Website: bh-photo
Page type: cart
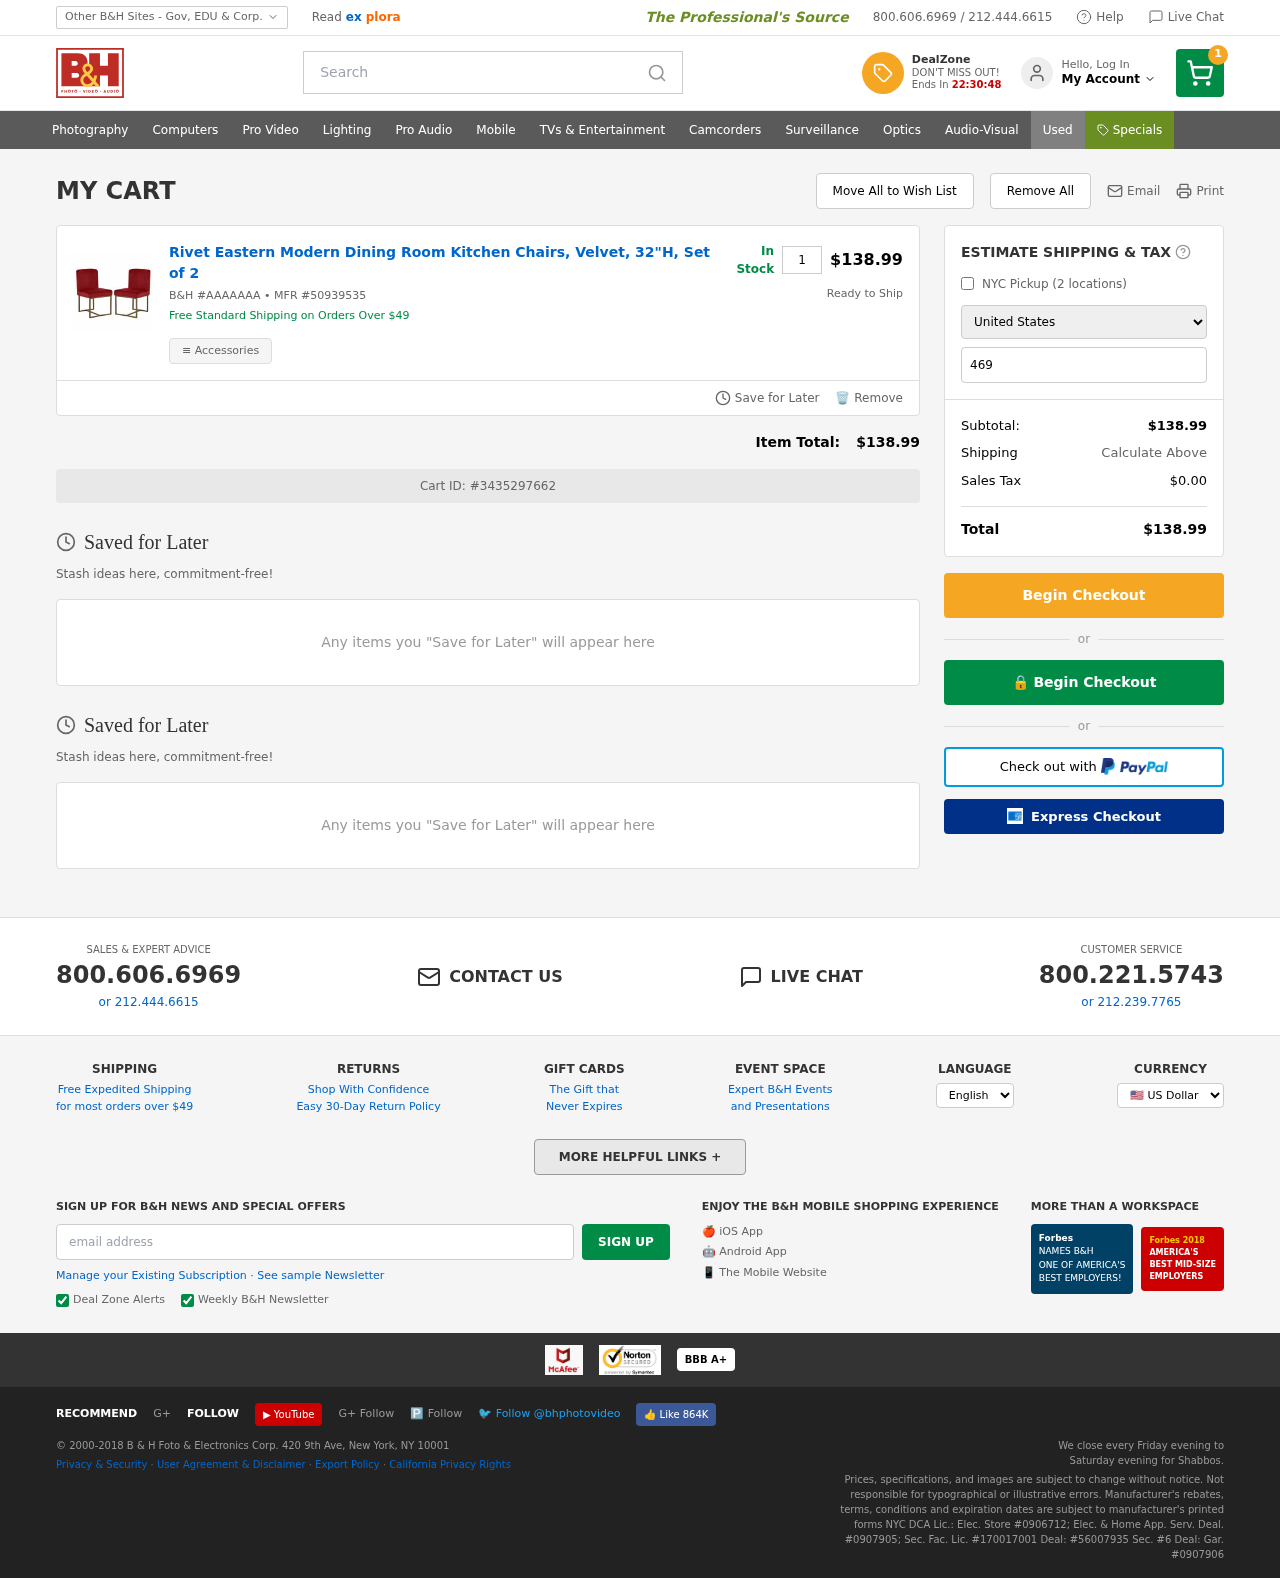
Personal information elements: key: PII_COUNTRY
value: United States
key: PII_EMAIL
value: davidcunningham@hotmail.com
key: PII_POSTCODE
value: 46947
Product elements: key: PRODUCT1_NAME
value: Rivet Eastern Modern Dining Room Kitchen Chairs, Velvet, 32"H, Set of 2
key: PRODUCT1_QUANTITY
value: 1
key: PRODUCT1_SKU
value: AAAAAAA
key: PRODUCT1_MFR
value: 50939535
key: PRODUCT1_SUBTOTAL
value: $138.99
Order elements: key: ORDER_NUM_ITEMS
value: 1
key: ORDER_SUBTOTAL
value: $138.99
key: ORDER_ID
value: #3435297662
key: ORDER_TAX
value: $0.00
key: ORDER_TOTAL
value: $138.99
Search elements: key: HEADER_SEARCH
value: Search